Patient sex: M
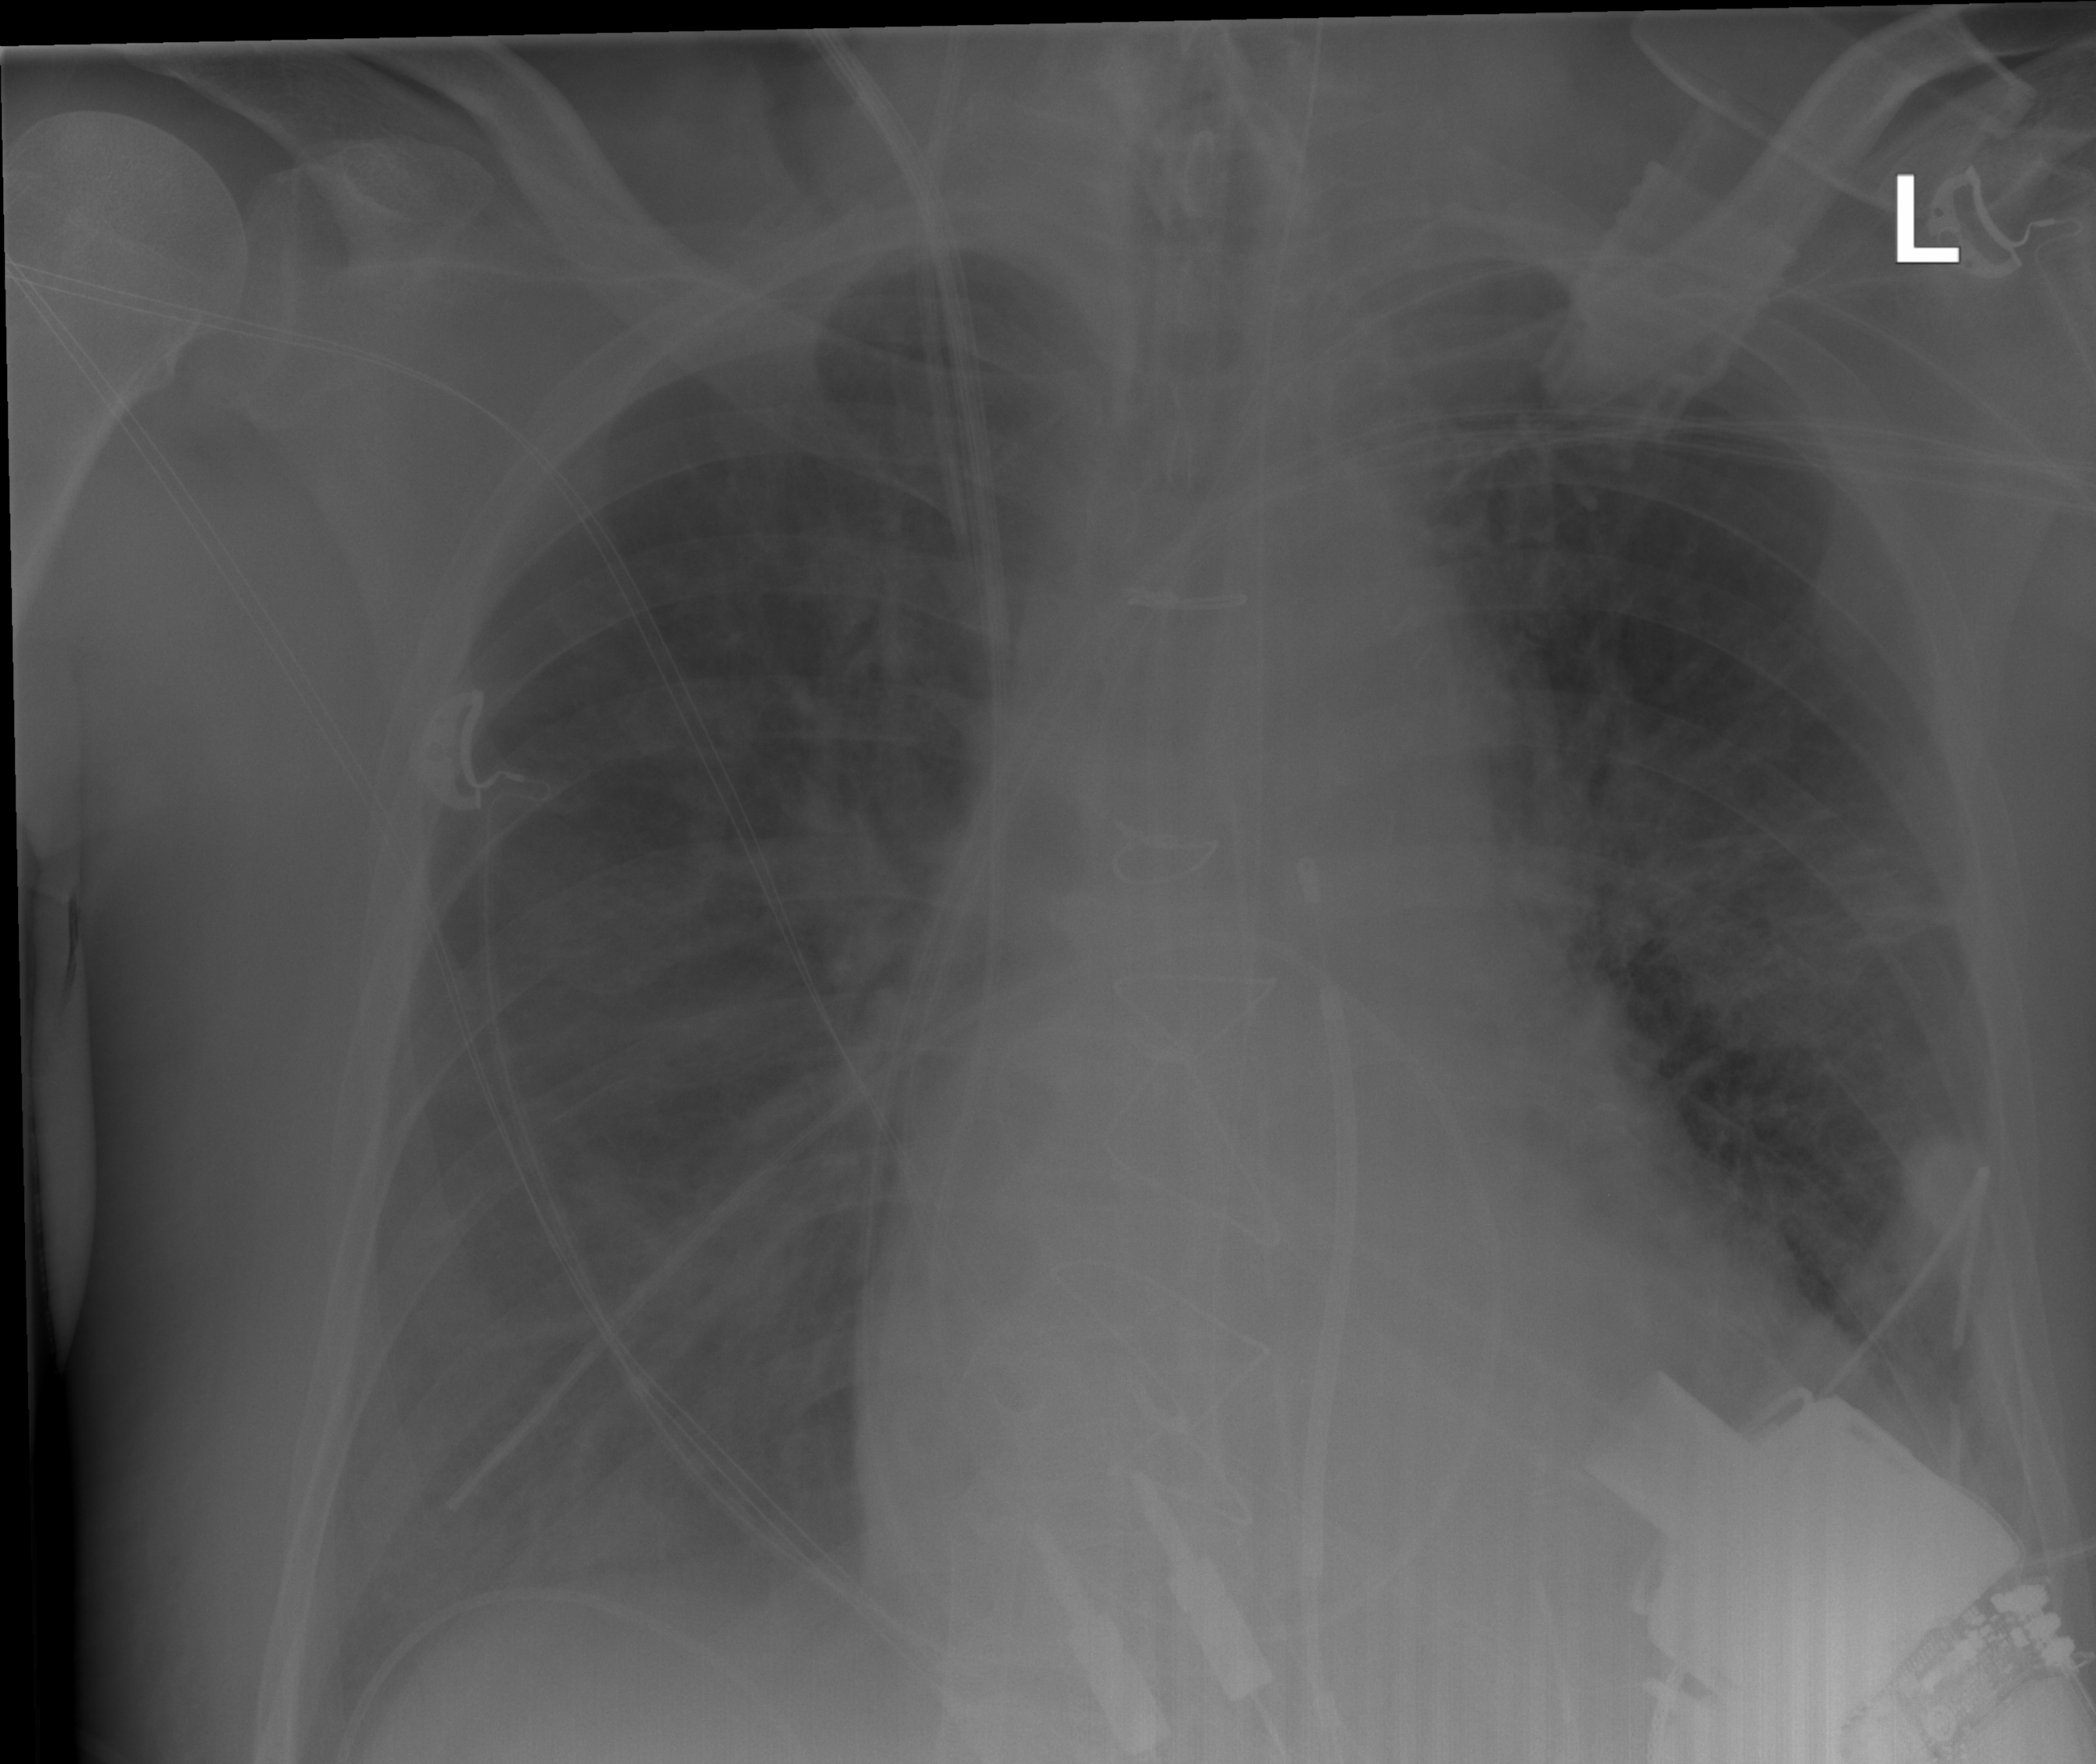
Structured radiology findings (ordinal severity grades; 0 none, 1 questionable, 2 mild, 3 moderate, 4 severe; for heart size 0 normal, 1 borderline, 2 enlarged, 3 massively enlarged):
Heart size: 2
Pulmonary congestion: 2
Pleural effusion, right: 3
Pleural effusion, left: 0
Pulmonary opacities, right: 0
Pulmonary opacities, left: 2
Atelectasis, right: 2
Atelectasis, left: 2